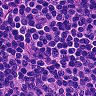
Metastatic tissue present: no